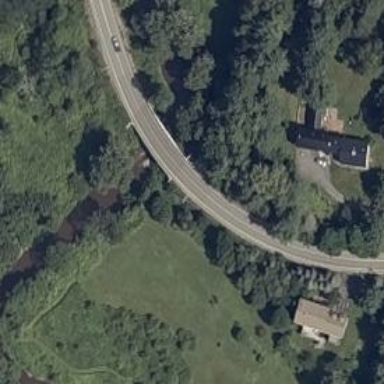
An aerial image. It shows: Tertiary road on bridge with asphalt surface.